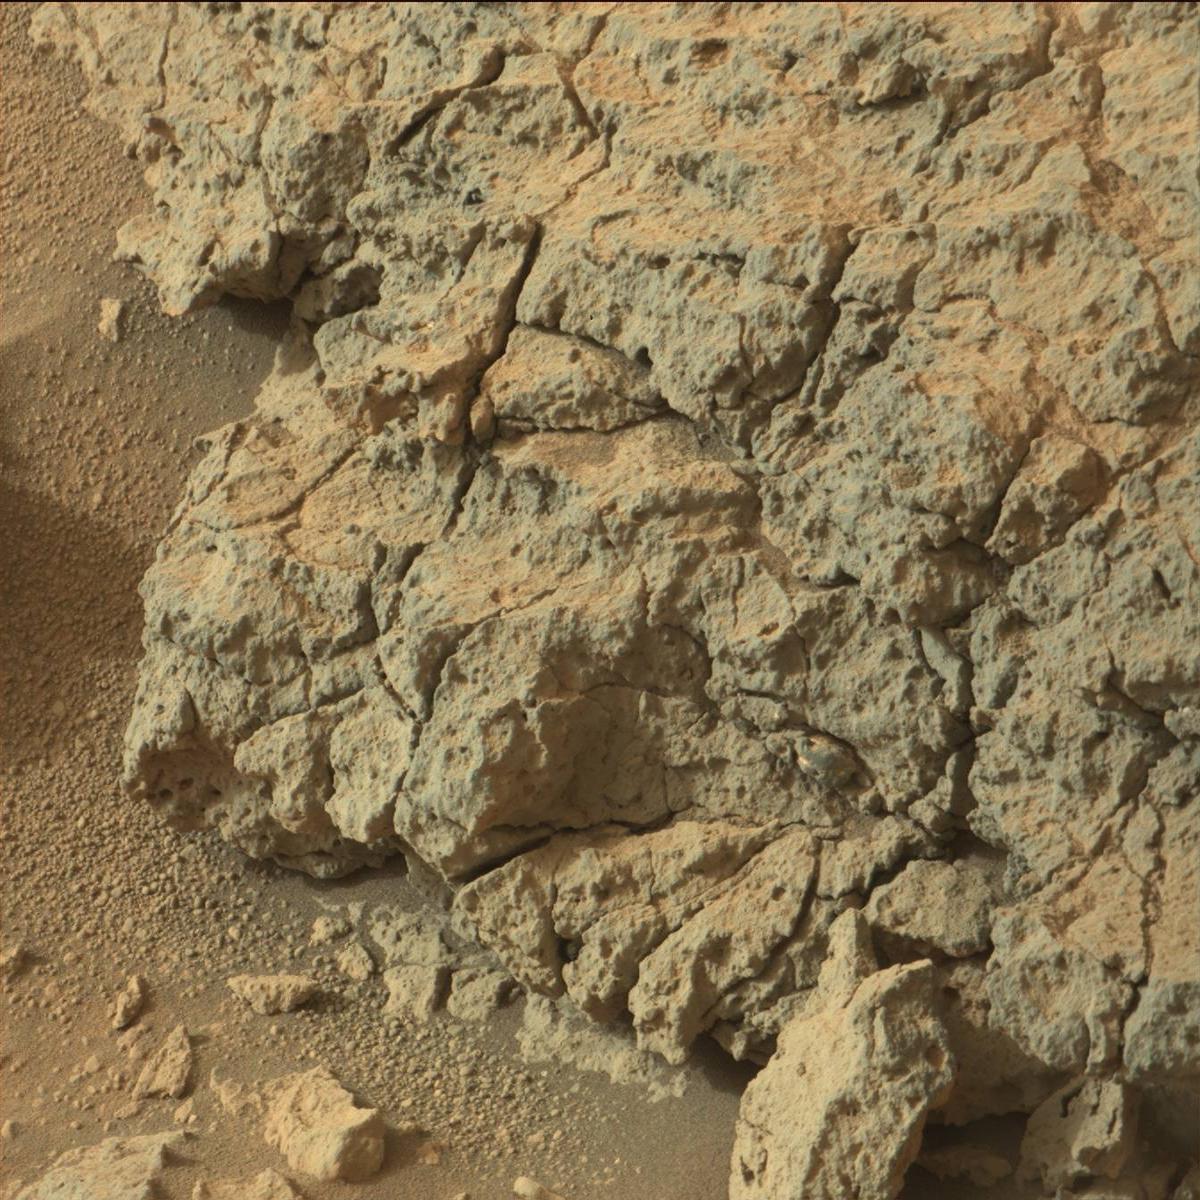
Terrain classes present: Bedrock, Rock, Sand / Soil